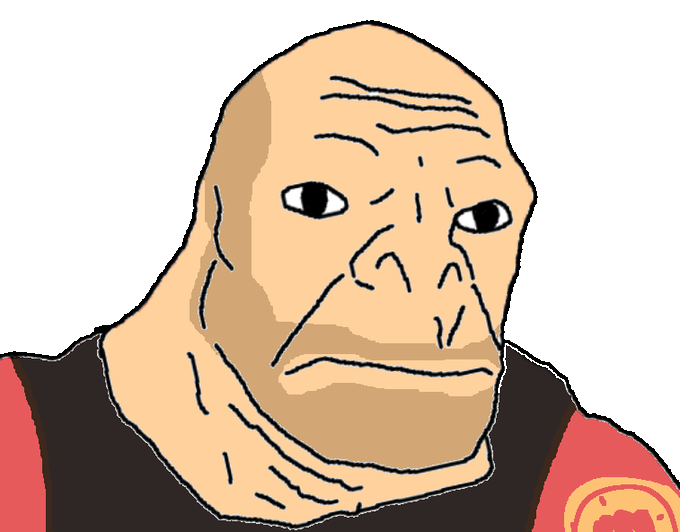
Label: 5_Craig